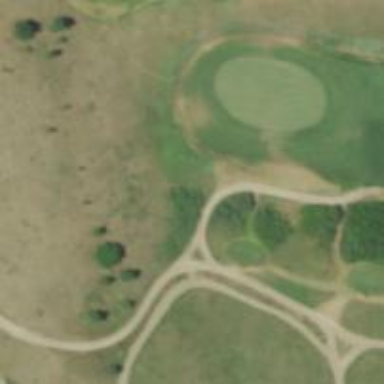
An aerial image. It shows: Path for both road and golf.